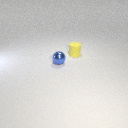
small blue metal sphere in front of small yellow rubber cylinder